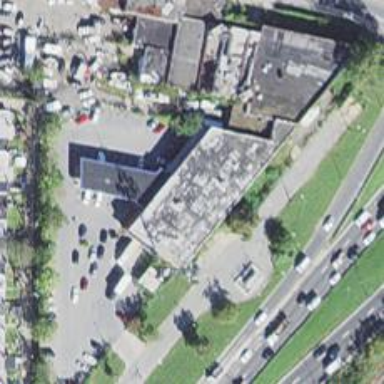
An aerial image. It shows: Post office.